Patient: sex F, age 53
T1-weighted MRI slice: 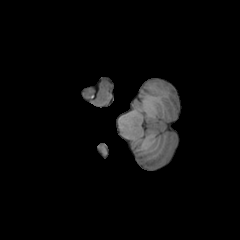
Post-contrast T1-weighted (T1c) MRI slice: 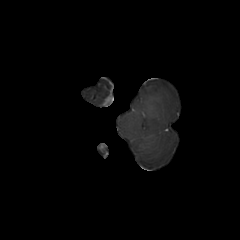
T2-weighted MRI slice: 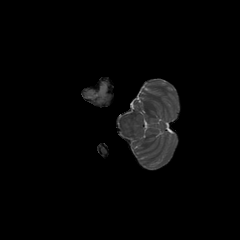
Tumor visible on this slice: yes
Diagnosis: Glioblastoma, IDH-wildtype
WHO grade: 4